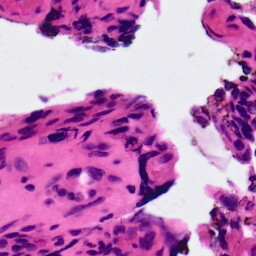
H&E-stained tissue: Ovarian